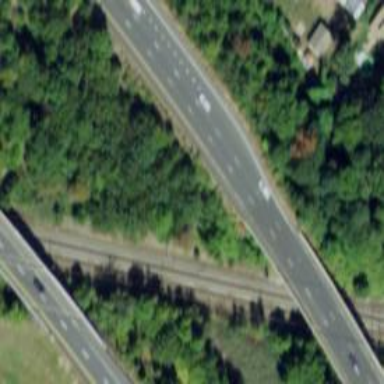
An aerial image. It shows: Asphalt motorway classified as Urban Freeway/Expressway according to HFCS.